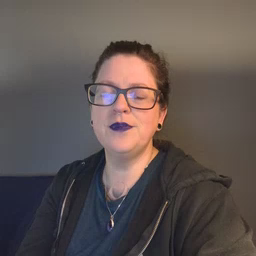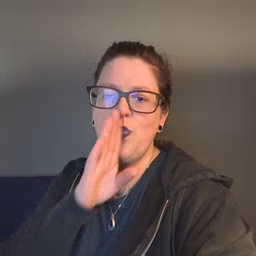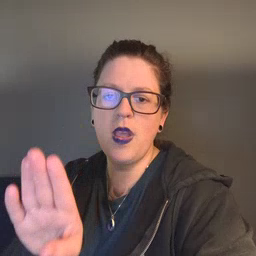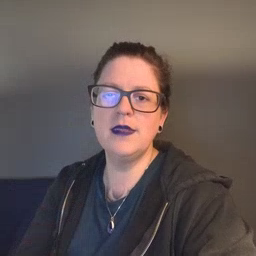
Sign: quiet